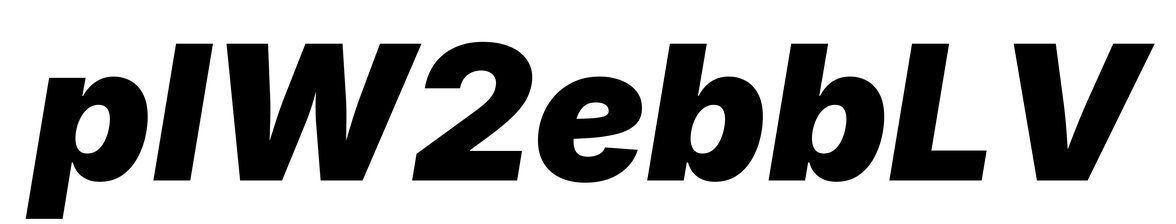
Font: Inter-Italic_Black_Italic